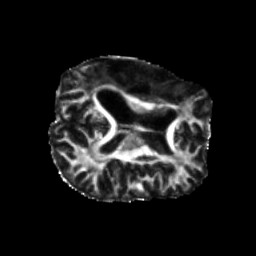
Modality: FA
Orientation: axial
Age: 27
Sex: female
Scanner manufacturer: siemens
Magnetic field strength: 3 T
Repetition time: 5.25 s
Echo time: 0.08 s